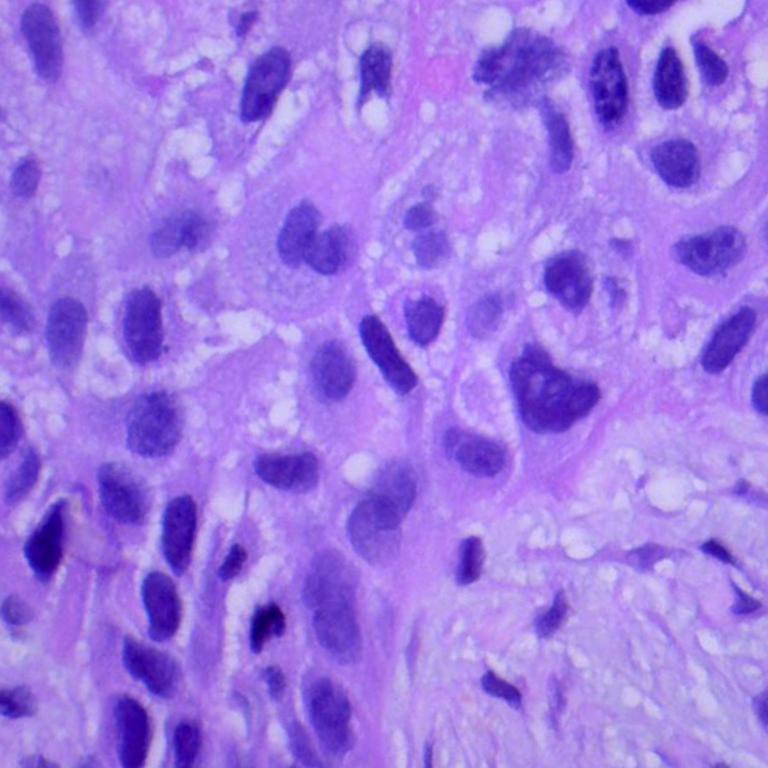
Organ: lung
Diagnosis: squamous carcinomas